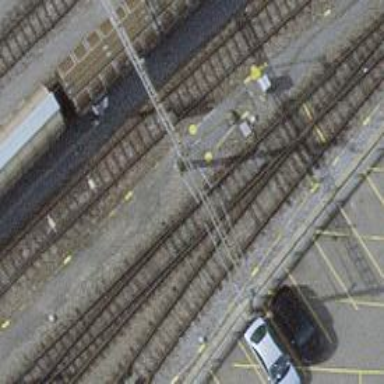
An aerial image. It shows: Railway switch.